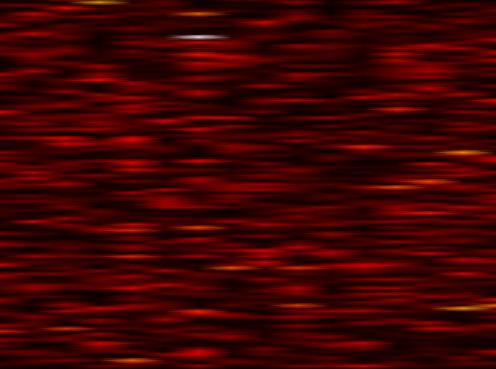
Label: WOLA